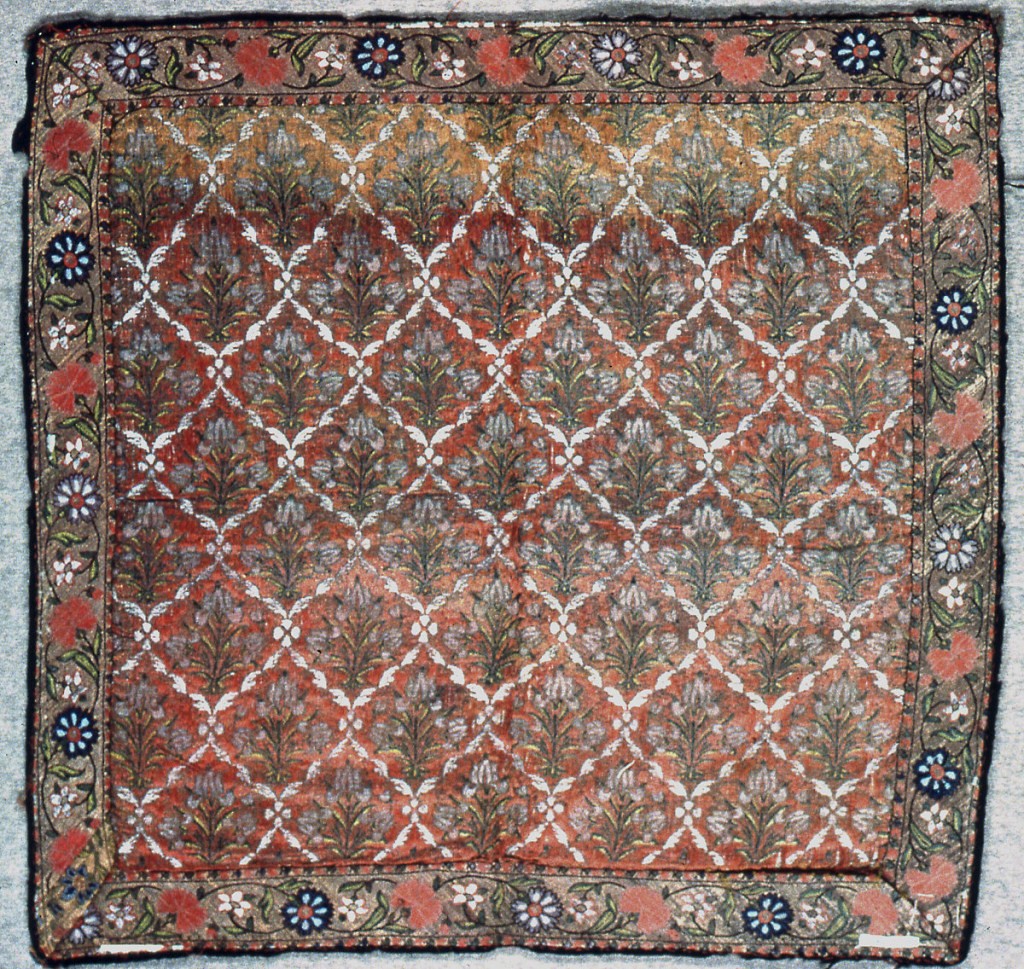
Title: Panel
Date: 18th century
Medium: silk, metallic yarns Technique: woven
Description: Square panel or cover trimmed on all sides with a woven border. The field has an orange-red ground with a lattice formed by spiraling white bands. Within each diamond formed by the lattice is a flowering plant. The border has a meandering vine with small white and blue flowers and red carnations.